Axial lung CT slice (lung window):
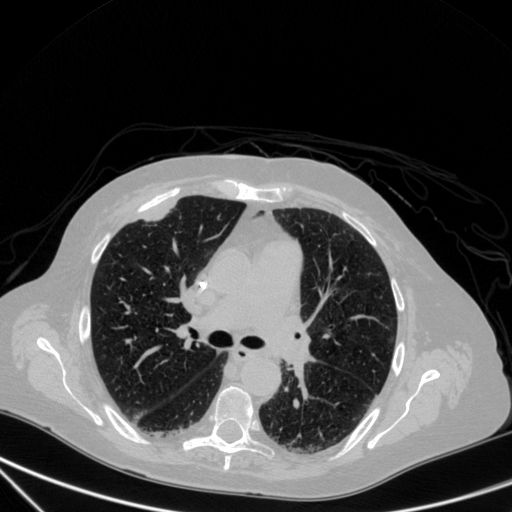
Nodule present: yes
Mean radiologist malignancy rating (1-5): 4